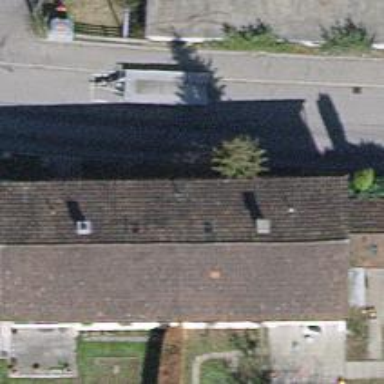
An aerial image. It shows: View of apartment building.